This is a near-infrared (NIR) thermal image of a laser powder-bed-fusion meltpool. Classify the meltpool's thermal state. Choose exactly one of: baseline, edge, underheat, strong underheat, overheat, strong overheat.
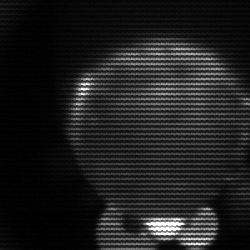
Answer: edge